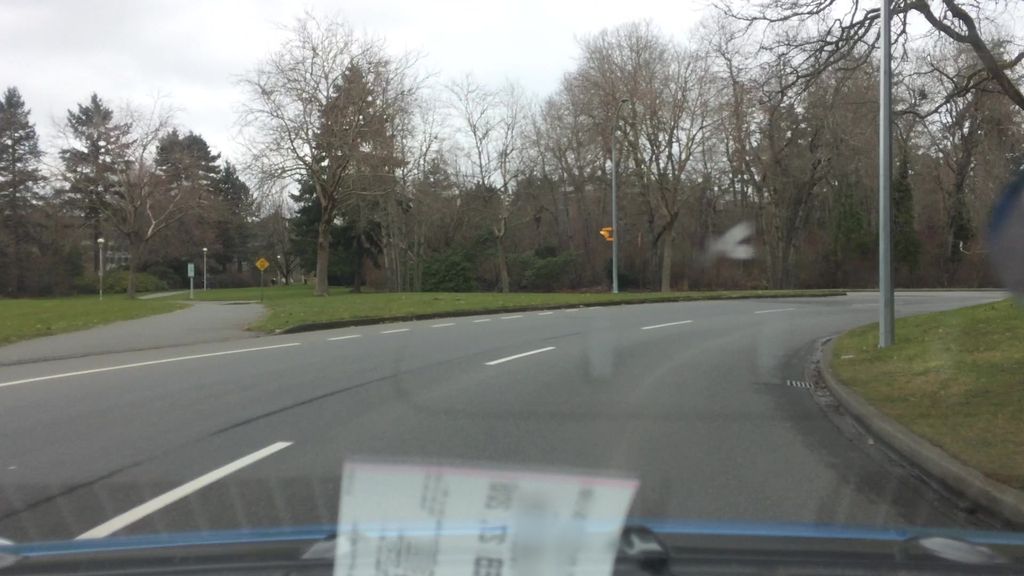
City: victoria